Question: I have an parent child array similar to this:
How to convert this array similar to this:
Parent child representation for reference:

Any Ideas???
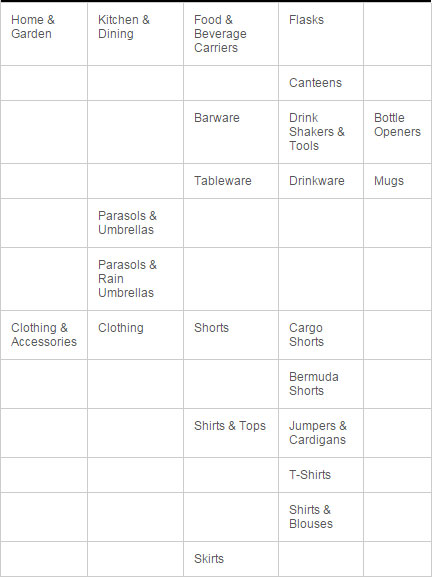
Answer: Very interesting task. See my solution below:
'''
$categoriesrRaw = Array
(
'0' => Array
(
'category_id' => 1,
'category_name' => 'Home & Garden',
'parent_id' => 0,
'level' => 1,
),
'1' => Array
(
'category_id' => 2,
'category_name' => 'Kitchen & Dining',
'parent_id' => 1,
'level' => 2,
),
'2' => Array
(
'category_id' => 3,
'category_name' => 'Food & Beverage Carriers',
'parent_id' => 2,
'level' => 3,
),
'3' => Array
(
'category_id' => 4,
'category_name' => 'Flasks',
'parent_id' => 3,
'level' => 4,
),
'4' => Array
(
'category_id' => 5,
'category_name' => 'Clothing & Accessories',
'parent_id' => 0,
'level' => 1,
),
'5' => Array
(
'category_id' => 6,
'category_name' => 'Clothing',
'parent_id' => 5,
'level' => 2,
),
'6' => Array
(
'category_id' => 7,
'category_name' => 'Shorts',
'parent_id' => 6,
'level' => 3,
),
'7' => Array
(
'category_id' => 8,
'category_name' => 'Shirts & Tops',
'parent_id' => 6,
'level' => 3,
),
'8' => Array
(
'category_id' => 9,
'category_name' => 'Jumpers & Cardigans',
'parent_id' => 8,
'level' => 4,
),
'9' => Array
(
'category_id' => 10,
'category_name' => 'T-Shirts',
'parent_id' => 8,
'level' => 4,
),
'10' => Array
(
'category_id' => 11,
'category_name' => 'Skirts',
'parent_id' => 6,
'level' => 3,
),
'11' => Array
(
'category_id' => 12,
'category_name' => 'Shirts & Blouses',
'parent_id' => 8,
'level' => 4,
),
'12' => Array
(
'category_id' => 13,
'category_name' => 'Trousers & Jeans',
'parent_id' => 6,
'level' => 3,
),
'13' => Array
(
'category_id' => 14,
'category_name' => 'Chinos',
'parent_id' => 13,
'level' => 4,
),
'14' => Array
(
'category_id' => 15,
'category_name' => 'Tops',
'parent_id' => 6,
'level' => 3,
),
'15' => Array
(
'category_id' => 16,
'category_name' => 'Sweatshirts',
'parent_id' => 8,
'level' => 4,
),
'16' => Array
(
'category_id' => 17,
'category_name' => 'Clothing Accessories',
'parent_id' => 5,
'level' => 2,
),
'17' => Array
(
'category_id' => 18,
'category_name' => 'Hats',
'parent_id' => 17,
'level' => 3,
),
'18' => Array
(
'category_id' => 19,
'category_name' => 'Shirts',
'parent_id' => 15,
'level' => 4,
),
'19' => Array
(
'category_id' => 20,
'category_name' => 'Cargo Trousers',
'parent_id' => 13,
'level' => 4,
),
'20' => Array
(
'category_id' => 21,
'category_name' => 'Underwear & Socks',
'parent_id' => 6,
'level' => 3,
),
'21' => Array
(
'category_id' => 22,
'category_name' => 'Socks',
'parent_id' => 21,
'level' => 4,
),
'22' => Array
(
'category_id' => 23,
'category_name' => 'Polo Shirts',
'parent_id' => 8,
'level' => 4,
),
'23' => Array
(
'category_id' => 24,
'category_name' => 'Apparel & Accessories',
'parent_id' => 0,
'level' => 1,
),
'24' => Array
(
'category_id' => 25,
'category_name' => 'Clothing Accessories',
'parent_id' => 24,
'level' => 2,
),
'25' => Array
(
'category_id' => 26,
'category_name' => 'Belts',
'parent_id' => 25,
'level' => 3,
),
'26' => Array
(
'category_id' => 27,
'category_name' => 'Gloves & Mittens',
'parent_id' => 17,
'level' => 3,
),
'27' => Array
(
'category_id' => 28,
'category_name' => 'Gloves',
'parent_id' => 27,
'level' => 4,
),
'28' => Array
(
'category_id' => 29,
'category_name' => 'Shoes',
'parent_id' => 24,
'level' => 2,
),
'29' => Array
(
'category_id' => 30,
'category_name' => 'Sandals',
'parent_id' => 29,
'level' => 3,
),
'30' => Array
(
'category_id' => 31,
'category_name' => 'Thongs & Flip-Flops',
'parent_id' => 30,
'level' => 4,
),
'31' => Array
(
'category_id' => 32,
'category_name' => 'Luggage & Bags',
'parent_id' => 0,
'level' => 1,
),
'32' => Array
(
'category_id' => 33,
'category_name' => 'Messenger Bags',
'parent_id' => 32,
'level' => 2,
),
'33' => Array
(
'category_id' => 34,
'category_name' => 'Jeans',
'parent_id' => 13,
'level' => 4,
),
'34' => Array
(
'category_id' => 35,
'category_name' => 'Clothing',
'parent_id' => 24,
'level' => 2,
),
'35' => Array
(
'category_id' => 36,
'category_name' => 'Pants',
'parent_id' => 35,
'level' => 3,
),
'36' => Array
(
'category_id' => 37,
'category_name' => 'Jeans',
'parent_id' => 36,
'level' => 4,
),
'37' => Array
(
'category_id' => 38,
'category_name' => 'Handbags, Wallets & Cases',
'parent_id' => 5,
'level' => 2,
),
'38' => Array
(
'category_id' => 39,
'category_name' => 'Wallets & Money Clips',
'parent_id' => 38,
'level' => 3,
),
'39' => Array
(
'category_id' => 40,
'category_name' => 'Baseball Hats',
'parent_id' => 18,
'level' => 4,
),
'40' => Array
(
'category_id' => 41,
'category_name' => 'Handbag & Wallet Accessories',
'parent_id' => 5,
'level' => 2,
),
'41' => Array
(
'category_id' => 42,
'category_name' => 'Key Chains',
'parent_id' => 41,
'level' => 3,
),
'42' => Array
(
'category_id' => 43,
'category_name' => 'Shoes',
'parent_id' => 5,
'level' => 2,
),
'43' => Array
(
'category_id' => 44,
'category_name' => 'Boots',
'parent_id' => 43,
'level' => 3,
),
'44' => Array
(
'category_id' => 45,
'category_name' => 'Waterproof Boots & Wellingtons',
'parent_id' => 44,
'level' => 4,
),
'45' => Array
(
'category_id' => 46,
'category_name' => 'Barware',
'parent_id' => 2,
'level' => 3,
),
'46' => Array
(
'category_id' => 47,
'category_name' => 'Drink Shakers & Tools',
'parent_id' => 46,
'level' => 4,
),
'47' => Array
(
'category_id' => 48,
'category_name' => 'Bottle Openers',
'parent_id' => 47,
'level' => 5,
),
'48' => Array
(
'category_id' => 49,
'category_name' => 'Tableware',
'parent_id' => 2,
'level' => 3,
),
'49' => Array
(
'category_id' => 50,
'category_name' => 'Drinkware',
'parent_id' => 49,
'level' => 4,
),
'50' => Array
(
'category_id' => 51,
'category_name' => 'Mugs',
'parent_id' => 50,
'level' => 5,
),
'51' => Array
(
'category_id' => 52,
'category_name' => 'Outerwear',
'parent_id' => 6,
'level' => 3,
),
'52' => Array
(
'category_id' => 53,
'category_name' => 'Coats & Jackets',
'parent_id' => 52,
'level' => 4,
),
'53' => Array
(
'category_id' => 54,
'category_name' => 'Puffer jackets',
'parent_id' => 53,
'level' => 5,
),
'54' => Array
(
'category_id' => 55,
'category_name' => 'Shirts & Tops',
'parent_id' => 35,
'level' => 3,
),
'55' => Array
(
'category_id' => 56,
'category_name' => 'T-Shirts',
'parent_id' => 55,
'level' => 4,
),
'56' => Array
(
'category_id' => 57,
'category_name' => 'T-Shirts',
'parent_id' => 15,
'level' => 4,
),
'57' => Array
(
'category_id' => 58,
'category_name' => 'Sandals',
'parent_id' => 43,
'level' => 3,
),
'58' => Array
(
'category_id' => 59,
'category_name' => 'Thongs & Flip Flops',
'parent_id' => 58,
'level' => 4,
),
'59' => Array
(
'category_id' => 60,
'category_name' => 'Belts',
'parent_id' => 17,
'level' => 3,
),
'60' => Array
(
'category_id' => 61,
'category_name' => 'Cargo Shorts',
'parent_id' => 7,
'level' => 4,
),
'61' => Array
(
'category_id' => 62,
'category_name' => 'Jumpers & Cardigans',
'parent_id' => 15,
'level' => 4,
),
'62' => Array
(
'category_id' => 63,
'category_name' => 'Cosmetic & Toiletry Bags',
'parent_id' => 32,
'level' => 2,
),
'63' => Array
(
'category_id' => 64,
'category_name' => 'Activewear',
'parent_id' => 35,
'level' => 3,
),
'64' => Array
(
'category_id' => 65,
'category_name' => 'Sweatshirts',
'parent_id' => 64,
'level' => 4,
),
'65' => Array
(
'category_id' => 66,
'category_name' => 'Sun Hats',
'parent_id' => 18,
'level' => 4,
),
'66' => Array
(
'category_id' => 67,
'category_name' => 'Fleece Jackets',
'parent_id' => 53,
'level' => 5,
),
'67' => Array
(
'category_id' => 68,
'category_name' => 'Gilets',
'parent_id' => 52,
'level' => 4,
),
'68' => Array
(
'category_id' => 69,
'category_name' => 'Handbags',
'parent_id' => 38,
'level' => 3,
),
'69' => Array
(
'category_id' => 70,
'category_name' => 'Tote Bags & Shoppers',
'parent_id' => 69,
'level' => 4,
),
'70' => Array
(
'category_id' => 71,
'category_name' => 'Outdoor Shoes',
'parent_id' => 29,
'level' => 3,
),
'71' => Array
(
'category_id' => 72,
'category_name' => 'Water Shoes',
'parent_id' => 71,
'level' => 4,
),
'72' => Array
(
'category_id' => 73,
'category_name' => 'Backpacks',
'parent_id' => 32,
'level' => 2,
),
'73' => Array
(
'category_id' => 74,
'category_name' => 'Shirts & Blouses',
'parent_id' => 55,
'level' => 4,
),
'74' => Array
(
'category_id' => 75,
'category_name' => 'Scarves & Snoods',
'parent_id' => 17,
'level' => 3,
),
'75' => Array
(
'category_id' => 76,
'category_name' => 'Suitcases',
'parent_id' => 32,
'level' => 2,
),
'76' => Array
(
'category_id' => 77,
'category_name' => 'Hand Luggage',
'parent_id' => 76,
'level' => 3,
),
'77' => Array
(
'category_id' => 78,
'category_name' => 'Vests & Tank Tops',
'parent_id' => 8,
'level' => 4,
),
'78' => Array
(
'category_id' => 79,
'category_name' => 'Parasols & Umbrellas',
'parent_id' => 1,
'level' => 2,
),
'79' => Array
(
'category_id' => 80,
'category_name' => 'Carry-On Luggage',
'parent_id' => 76,
'level' => 3,
),
'80' => Array
(
'category_id' => 81,
'category_name' => 'Dresses',
'parent_id' => 6,
'level' => 3,
),
'81' => Array
(
'category_id' => 82,
'category_name' => 'Day Dresses',
'parent_id' => 81,
'level' => 4,
),
'82' => Array
(
'category_id' => 83,
'category_name' => 'Cargo Pants',
'parent_id' => 13,
'level' => 4,
),
'83' => Array
(
'category_id' => 84,
'category_name' => 'Hand Luggage',
'parent_id' => 32,
'level' => 2,
),
'84' => Array
(
'category_id' => 85,
'category_name' => 'Shoulder Bags',
'parent_id' => 69,
'level' => 4,
),
'85' => Array
(
'category_id' => 86,
'category_name' => 'Bermuda Shorts',
'parent_id' => 7,
'level' => 4,
),
'86' => Array
(
'category_id' => 87,
'category_name' => 'Shorts',
'parent_id' => 35,
'level' => 3,
),
'87' => Array
(
'category_id' => 88,
'category_name' => 'Cargo Shorts',
'parent_id' => 87,
'level' => 4,
),
'88' => Array
(
'category_id' => 89,
'category_name' => 'Trousers',
'parent_id' => 6,
'level' => 3,
),
'89' => Array
(
'category_id' => 90,
'category_name' => 'Casual Trousers',
'parent_id' => 89,
'level' => 4,
),
'90' => Array
(
'category_id' => 91,
'category_name' => 'Handbag & Wallet Accessories',
'parent_id' => 24,
'level' => 2,
),
'91' => Array
(
'category_id' => 92,
'category_name' => 'Lanyards',
'parent_id' => 91,
'level' => 3,
),
'92' => Array
(
'category_id' => 93,
'category_name' => 'Duffel Bags',
'parent_id' => 32,
'level' => 2,
),
'93' => Array
(
'category_id' => 94,
'category_name' => 'Polo Shirts',
'parent_id' => 15,
'level' => 4,
),
'94' => Array
(
'category_id' => 95,
'category_name' => 'Skorts',
'parent_id' => 6,
'level' => 3,
),
'95' => Array
(
'category_id' => 96,
'category_name' => 'Casual Jackets',
'parent_id' => 53,
'level' => 5,
),
'96' => Array
(
'category_id' => 97,
'category_name' => 'Leggings',
'parent_id' => 89,
'level' => 4,
),
'97' => Array
(
'category_id' => 98,
'category_name' => 'Canteens',
'parent_id' => 3,
'level' => 4,
),
'98' => Array
(
'category_id' => 99,
'category_name' => 'Caps',
'parent_id' => 18,
'level' => 4,
),
'99' => Array
(
'category_id' => 100,
'category_name' => 'Baseball Hats',
'parent_id' => 99,
'level' => 5,
),
'100' => Array
(
'category_id' => 101,
'category_name' => 'Rain Gear',
'parent_id' => 52,
'level' => 4,
),
'101' => Array
(
'category_id' => 102,
'category_name' => 'Waterproof Coats',
'parent_id' => 101,
'level' => 5,
),
'102' => Array
(
'category_id' => 103,
'category_name' => 'Capes & Ponchos',
'parent_id' => 53,
'level' => 5,
),
'103' => Array
(
'category_id' => 104,
'category_name' => 'Sweatshirts',
'parent_id' => 15,
'level' => 4,
),
'104' => Array
(
'category_id' => 105,
'category_name' => 'Outdoor Shoes',
'parent_id' => 43,
'level' => 3,
),
'105' => Array
(
'category_id' => 106,
'category_name' => 'Water Shoes',
'parent_id' => 105,
'level' => 4,
),
'106' => Array
(
'category_id' => 107,
'category_name' => 'Polo Shirts',
'parent_id' => 55,
'level' => 4,
),
'107' => Array
(
'category_id' => 108,
'category_name' => 'Dresses',
'parent_id' => 35,
'level' => 3,
),
'108' => Array
(
'category_id' => 109,
'category_name' => 'Day Dresses',
'parent_id' => 108,
'level' => 4,
),
'109' => Array
(
'category_id' => 110,
'category_name' => 'Sweaters & Cardigans',
'parent_id' => 55,
'level' => 4,
),
'110' => Array
(
'category_id' => 111,
'category_name' => 'Shopping Totes',
'parent_id' => 32,
'level' => 2,
),
'111' => Array
(
'category_id' => 112,
'category_name' => 'Sweatshirts',
'parent_id' => 55,
'level' => 4,
),
'112' => Array
(
'category_id' => 113,
'category_name' => 'Scarves & Shawls',
'parent_id' => 25,
'level' => 3,
),
'113' => Array
(
'category_id' => 114,
'category_name' => 'Handbags, Wallets & Cases',
'parent_id' => 24,
'level' => 2,
),
'114' => Array
(
'category_id' => 115,
'category_name' => 'Handbags',
'parent_id' => 114,
'level' => 3,
),
'115' => Array
(
'category_id' => 116,
'category_name' => 'Tote Handbags',
'parent_id' => 115,
'level' => 4,
),
'116' => Array
(
'category_id' => 117,
'category_name' => 'Underwear & Socks',
'parent_id' => 35,
'level' => 3,
),
'117' => Array
(
'category_id' => 118,
'category_name' => 'Socks',
'parent_id' => 117,
'level' => 4,
),
'118' => Array
(
'category_id' => 119,
'category_name' => 'Cross-Body Handbags',
'parent_id' => 115,
'level' => 4,
),
'119' => Array
(
'category_id' => 120,
'category_name' => 'Underwear',
'parent_id' => 117,
'level' => 4,
),
);
'''
'''
function categoriesCmd($a, $b)
{
return strnatcmp($a['path'], $b['path']);
}
//
// sort all categories values by path. Path - it is category parent ids:
// 1
// 1/2
// 1/2/3
// 1/2/3/4
// 1/2/3/98
// 1/2/46
// 1/2/46/47
// 1/2/46/47/48
// 1/2/49
// etc
//
$maxLevel = 0;
$categories = array();
foreach ($categoriesrRaw as $key => $category) {
$parentId = $category['parent_id'];
$category['path'] = array($category['category_id']);
if ($maxLevel < $category['level']) {
$maxLevel = $category['level'];
}
while ($parentId) {
foreach ($categoriesrRaw as $item) {
if ($item['category_id'] == $parentId) {
$newParentId = $item['parent_id'];
$category['path'][] = $item['category_id'];
break;
}
}
$parentId = $newParentId;
// $category['level']++;
}
$category['path'] = implode('/', array_reverse($category['path']));
$categories[] = $category;
}
usort($categories, 'categoriesCmd');
//
// create needed array structure
//
$prev = array_shift($categories);
$level = 0;
$result = array(array_fill(0, $maxLevel, ""));
$result[0][0] = $category['category_name'];
foreach ($categories as $category) {
if ($prev['level'] >= $category['level']) {
$level++;
$result[$level] = array_fill(0, $maxLevel, "");
}
$result[$level][$category['level']-1] = $category['category_name'];
$prev = $category;
}
print_r($result);
'''